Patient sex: M
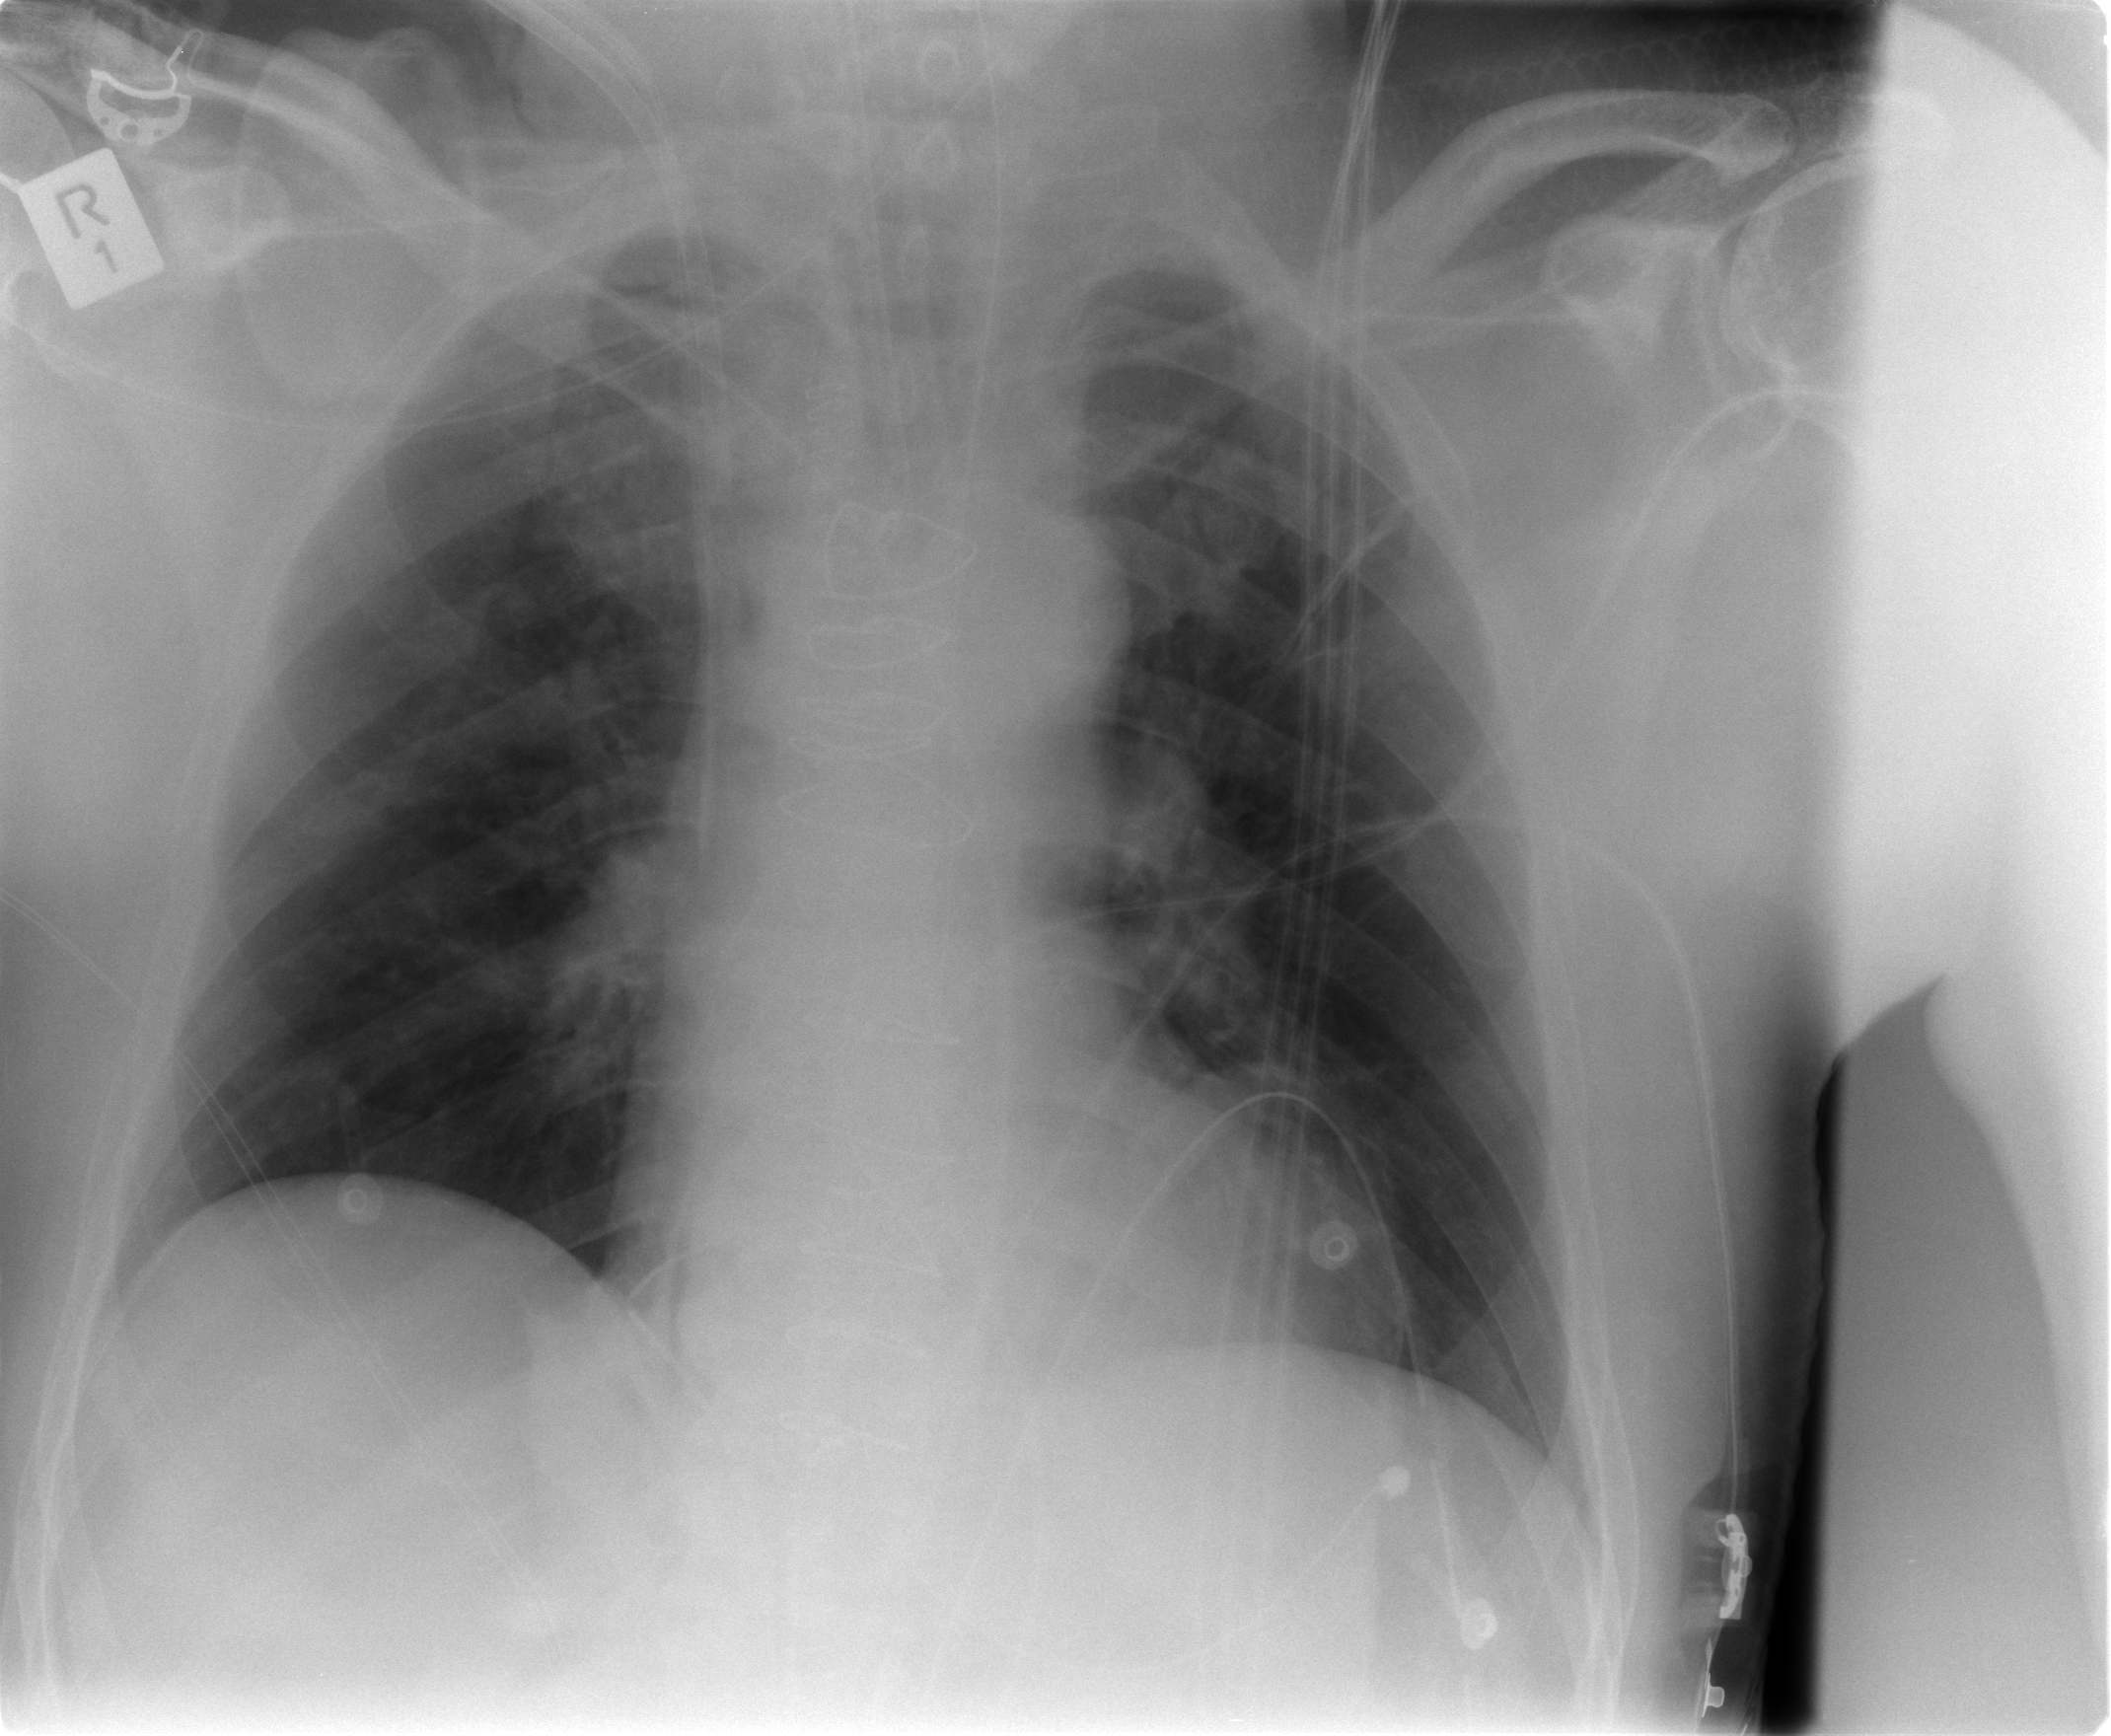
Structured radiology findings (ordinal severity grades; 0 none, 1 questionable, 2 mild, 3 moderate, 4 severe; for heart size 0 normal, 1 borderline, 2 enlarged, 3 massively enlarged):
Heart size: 0
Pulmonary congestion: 2
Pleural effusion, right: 0
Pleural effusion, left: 0
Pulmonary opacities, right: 0
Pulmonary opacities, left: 0
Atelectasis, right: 2
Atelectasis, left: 0